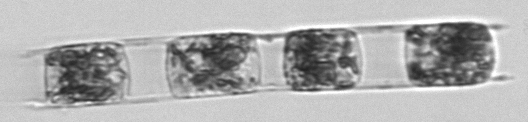
Label: Hemiaulus